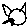
Label: cat